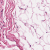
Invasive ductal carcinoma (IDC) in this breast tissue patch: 0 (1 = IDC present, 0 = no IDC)